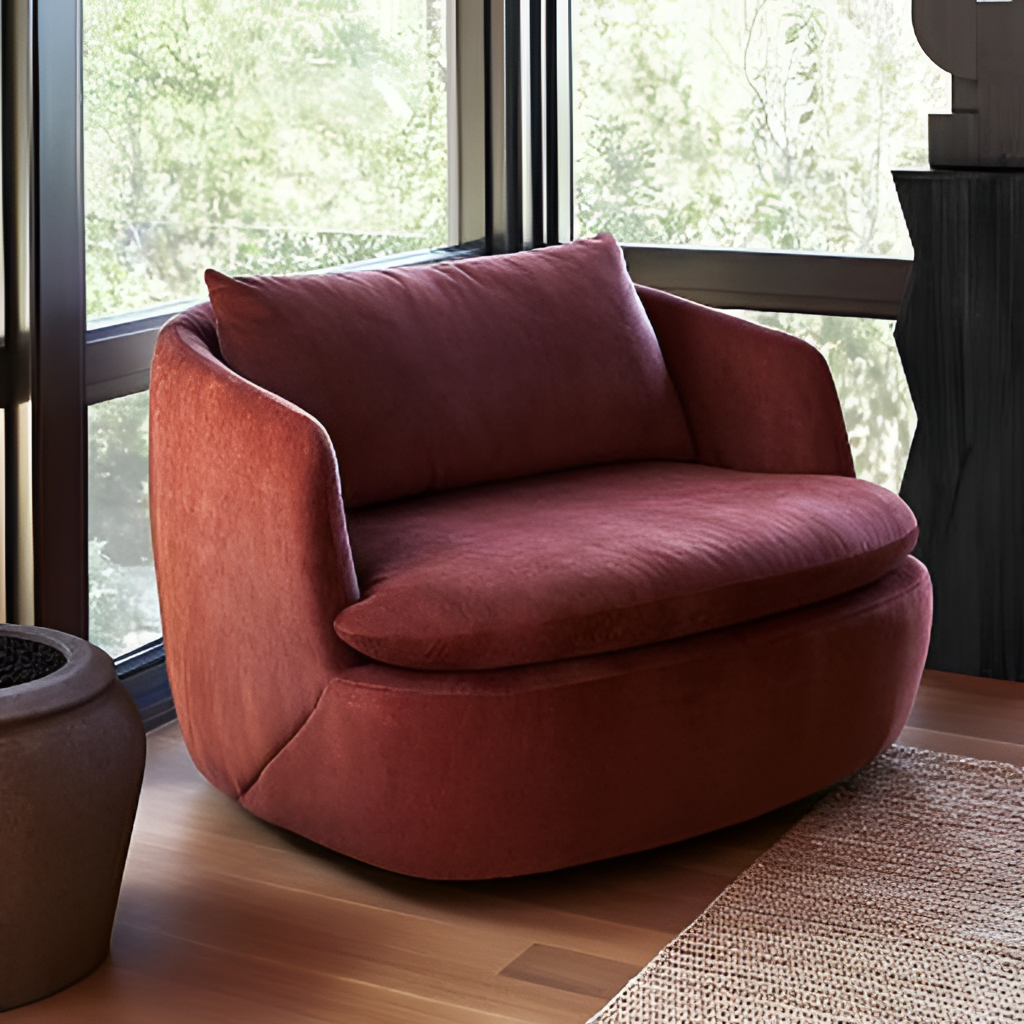
living room, red fabric armchair, wood flooring, with plank pattern, contemporary, glass wallpaper, with solid pattern